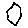
Label: hexagon